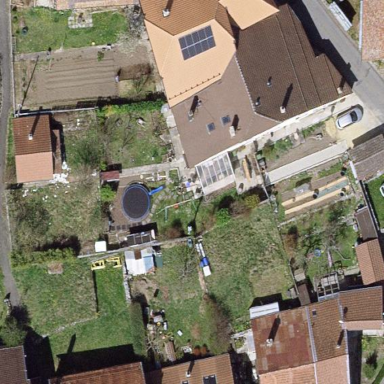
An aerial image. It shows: Allotments area.